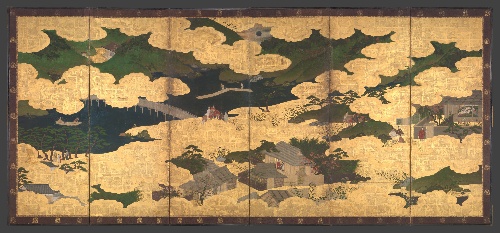
Title: 平家物語図屏風  「小督」 「大原御幸」|"Kogō" and "The Imperial Procession to Ōhara", from The Tale of the Heike (Heike monogatari)
Date: early 17th century
Object type: Screens
Classification: Paintings
Medium: Pair of six-panel folding screens; ink, color, gold and gold leaf on paper
Culture: Japan
Period: Edo period (1615–1868)
Dimensions: Image (each): 60 7/8 in. × 11 ft. 9 7/8 in. (154.7 × 360.4 cm)
Department: Asian Art
Credit line: Mary Griggs Burke Collection, Gift of the Mary and Jackson Burke Foundation, 2015
Accession year: 2015
Repository: Metropolitan Museum of Art, New York, NY
Tags: Trees